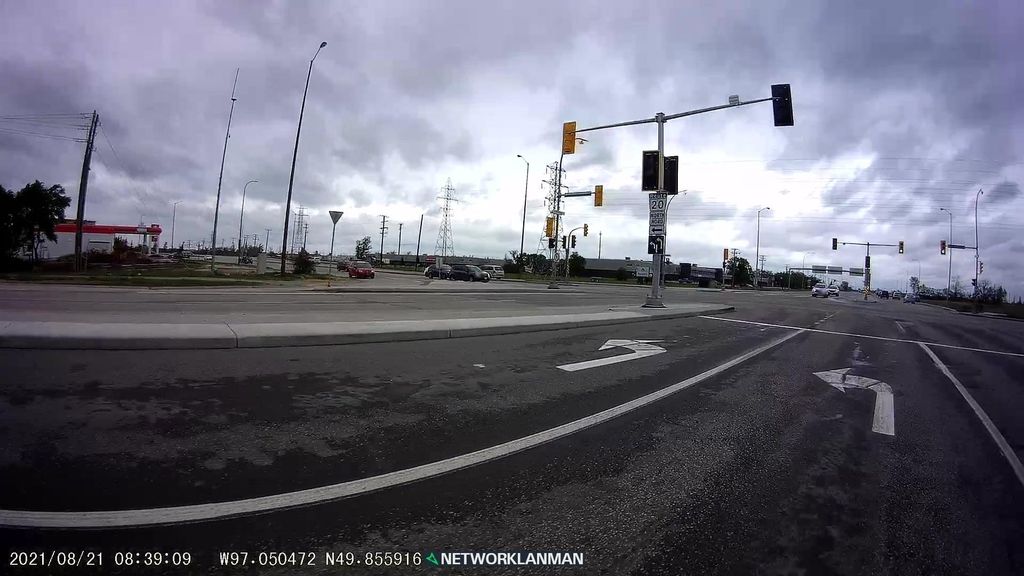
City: winnipeg